Question: I have a Database table as following :-

As you can see it has 4 fields :- , , and and among them and are integer type and remaining and are String
Now I have the following Mule flow which is trying to insert the values in this DB using Groovy Script:-
'''
<flow name="GroovyWithJDBCFlow1" doc:name="GroovyWithJDBCFlow1">
<http:inbound-endpoint exchange-pattern="request-response" host="localhost" port="8082" path="groovy" doc:name="HTTP"/>
<scripting:component doc:name="Initialise Database">
<scripting:script engine="Groovy">
<scripting:text><![CDATA[
jdbcConnector = muleContext.getRegistry().lookupConnector("Database_Global");
qr = jdbcConnector.getQueryRunner();
conn = jdbcConnector.getConnection();
qr.update(conn, "INSERT INTO GroovyTest VALUES(message.getInboundProperty('id'),message.getInboundProperty('name'),message.getInboundProperty('age'),message.getInboundProperty('designation'))")
return "Inserted into Table";]]></scripting:text>
</scripting:script>
</scripting:component>
</flow>
'''
Now when I trigger the flow with following url :- 'http://localhost:8082/groovy/?method=insert&id=1&name=Anirban&age=29&designation=SoftwareEngineer'
I am getting following exception :-
'''
Root Exception stack trace:
com.microsoft.sqlserver.jdbc.SQLServerException: Cannot find either column "message" or the user-defined function or aggregate "message.getInboundProperty", or the name is ambiguous.
at com.microsoft.sqlserver.jdbc.SQLServerException.makeFromDatabaseError(SQLServerException.java:196)
at com.microsoft.sqlserver.jdbc.SQLServerStatement.getNextResult(SQLServerStatement.java:1454)
at com.microsoft.sqlserver.jdbc.SQLServerPreparedStatement.doExecutePreparedStatement(SQLServerPreparedStatement.java:388)
+ 3 more (set debug level logging or '-Dmule.verbose.exceptions=true' for everything)
********************************************************************************
'''
But if I hardcode the value as following :-'qr.update(conn, "INSERT INTO GroovyTest VALUES(5,'testvalue',333,'test')");' it's getting inserted without any issue ..
Also I checked the log .. I am getting all the inbound properties value correctly but I am unable to make it insert in DB using Groovy
Please help
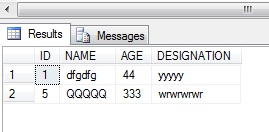
Answer: The problem is that you are literally passing 'message.getInboundProperty('id')' (and so on) to the database, in the SQL string, which of course can not work.
You need to pass the value, like this:
'''
"INSERT INTO GroovyTest VALUES(${message.getInboundProperty('id')}, ...
'''
But stop right here: this is as it is open to SQL injection, since you're exposing this over HTTP.
Instead do:
'''
qr.update(conn,
'INSERT INTO GroovyTest VALUES (?,?,?,?)',
message.getInboundProperty('id').toInteger(),
message.getInboundProperty('name'),
message.getInboundProperty('age').toInteger(),
message.getInboundProperty('designation'))
'''